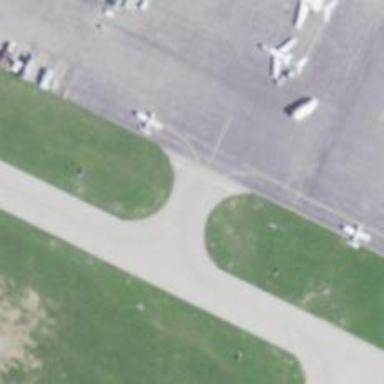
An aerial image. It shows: View of taxiway at the airport.